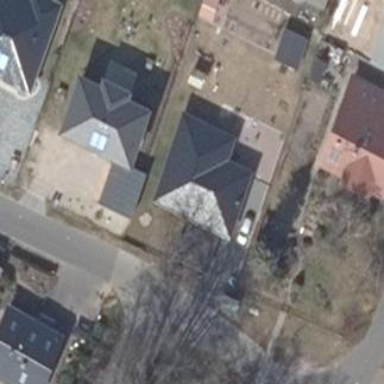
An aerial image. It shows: Simple and straightforward house.